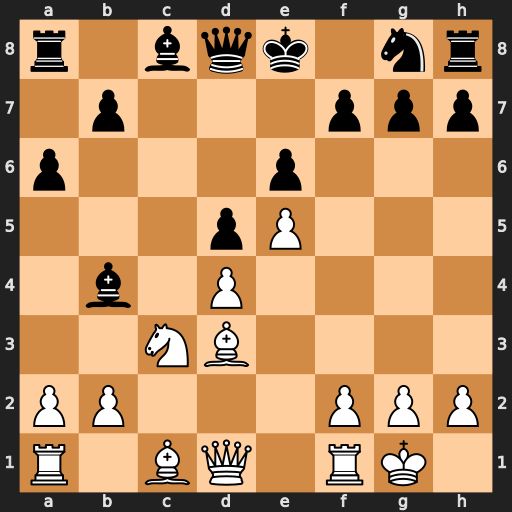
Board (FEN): r1bqk1nr/1p3ppp/p3p3/3pP3/1b1P4/2NB4/PP3PPP/R1BQ1RK1
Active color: w
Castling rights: kq
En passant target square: -
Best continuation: Qa4+ Bd7 Qxb4